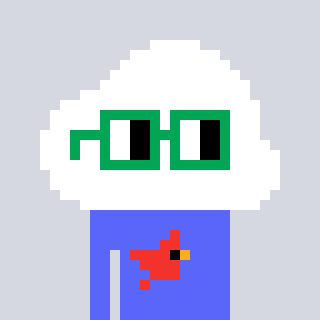
a pixel art character with square green glasses, a cloud-shaped head and a purple-colored body on a cool background